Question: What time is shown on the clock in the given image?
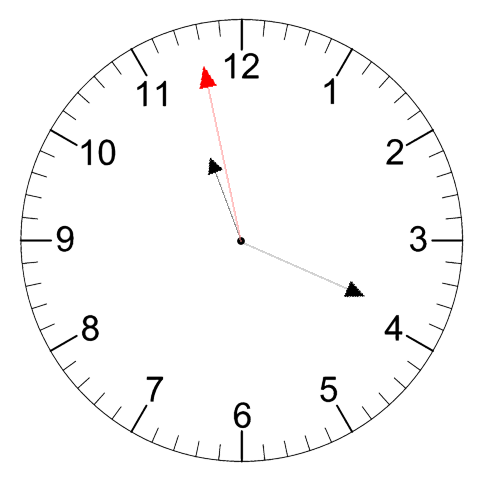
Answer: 11:18:58